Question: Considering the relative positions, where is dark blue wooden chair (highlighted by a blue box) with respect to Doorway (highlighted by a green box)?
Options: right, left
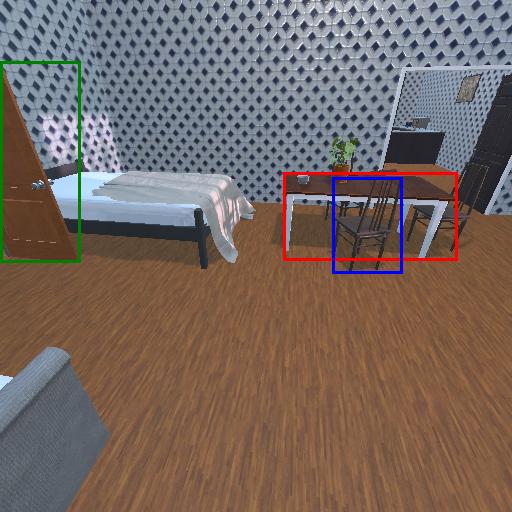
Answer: right